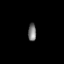
Tissue: prostate
Cell type: Fibroblasts
Senescence score: 0.7412
Nuclear area (px): 141
Mean DAPI intensity: 121.043